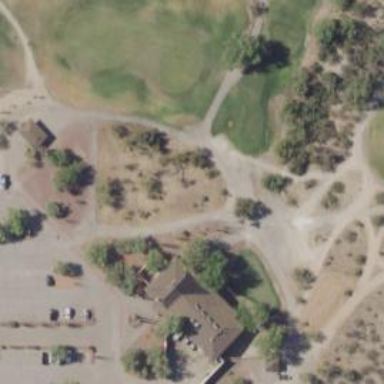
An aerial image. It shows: Pathway for golfing.